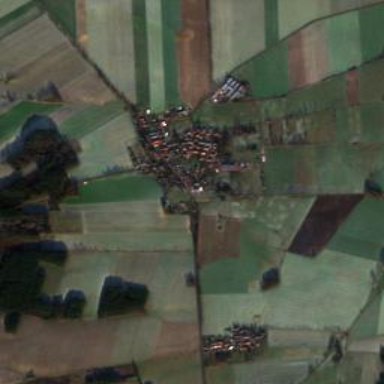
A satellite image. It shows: Village.